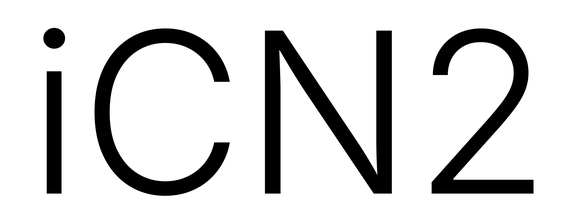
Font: Inter_Light